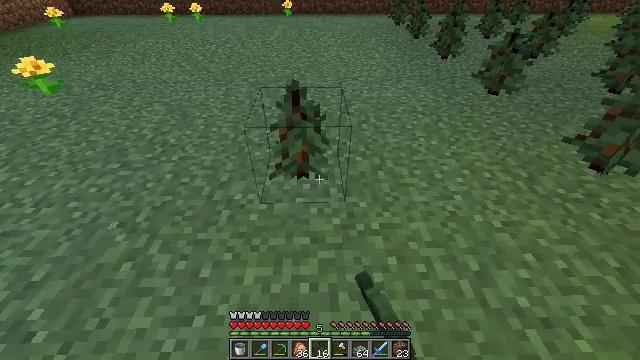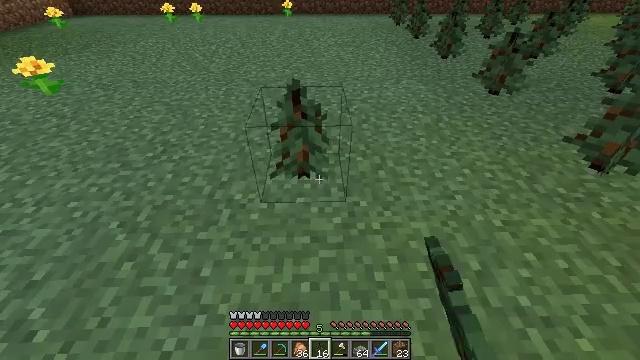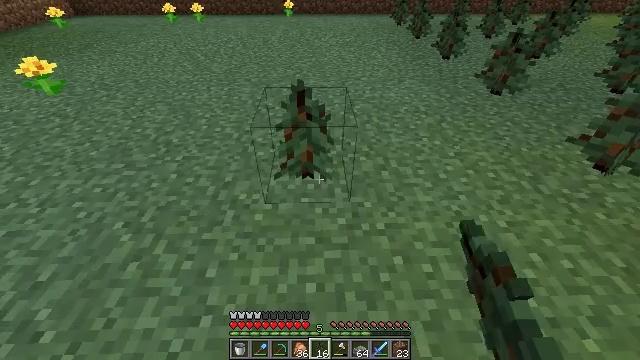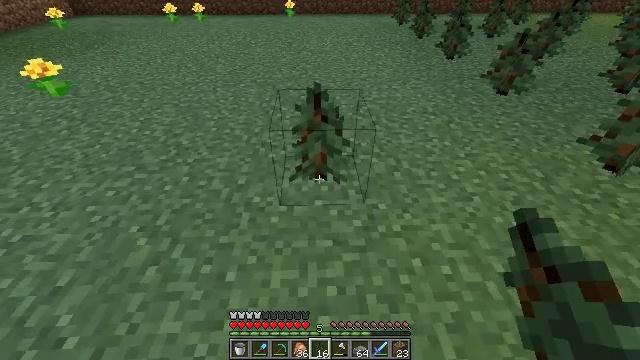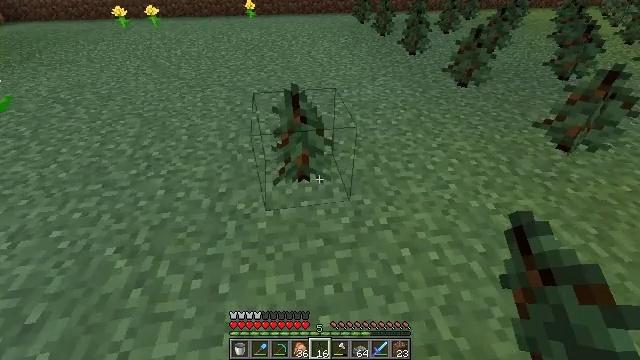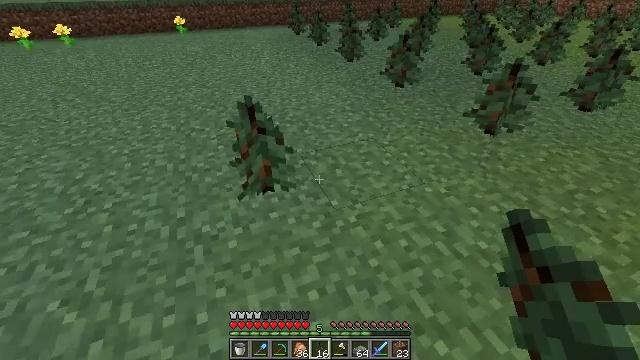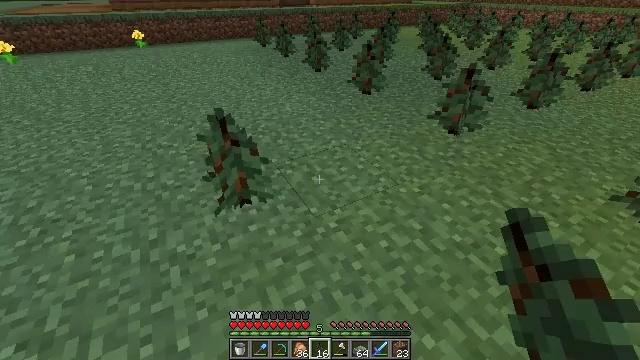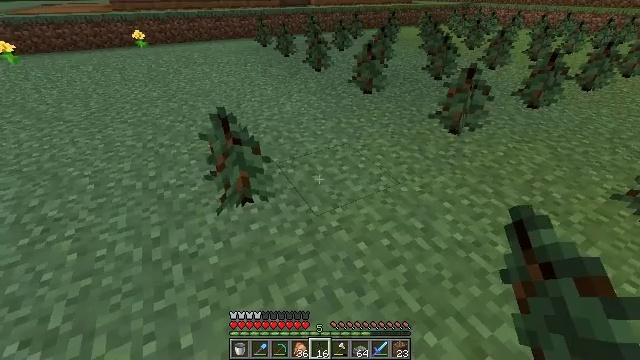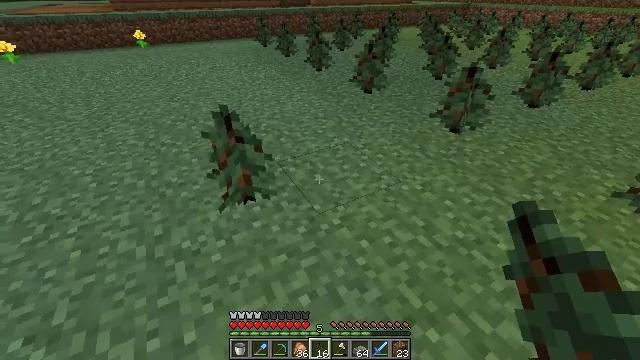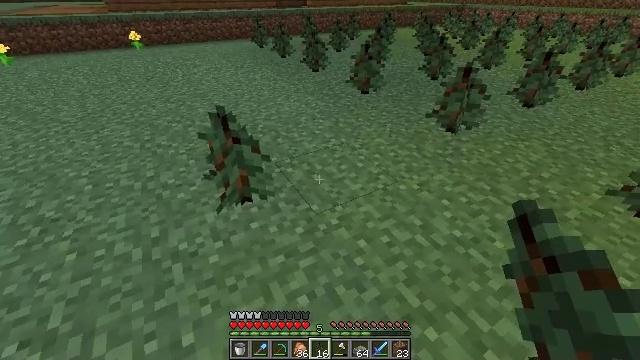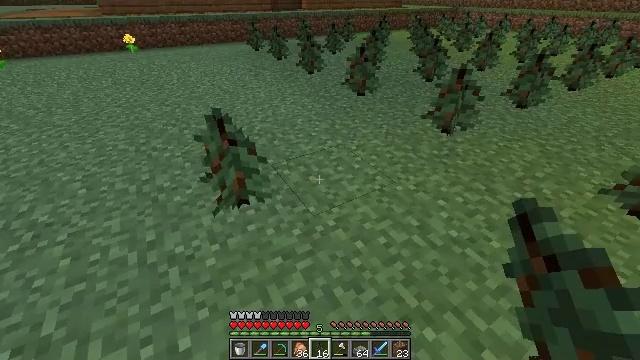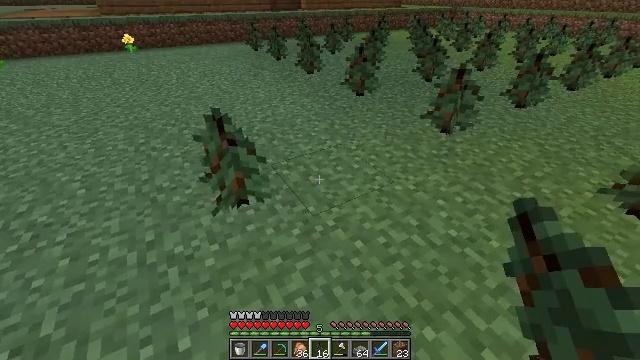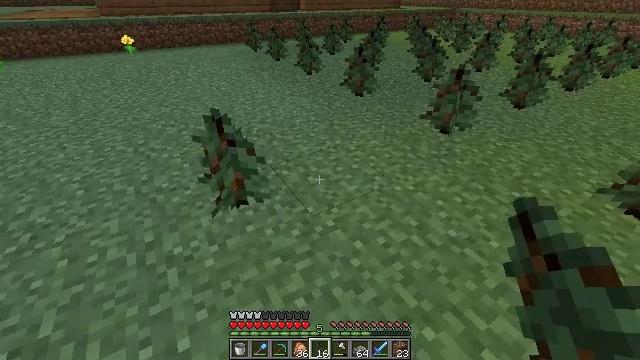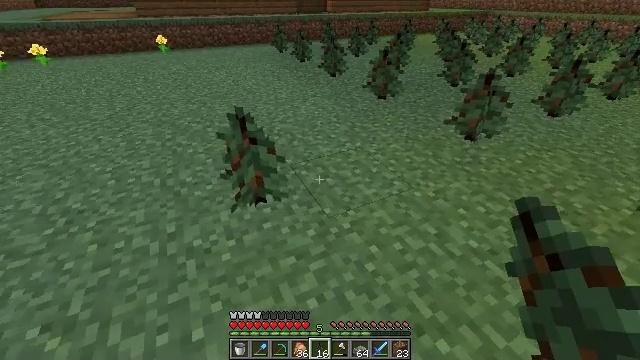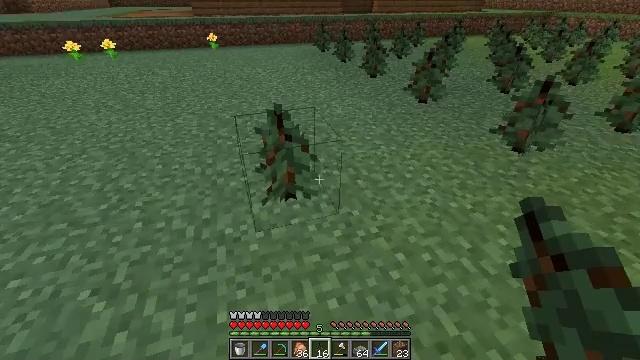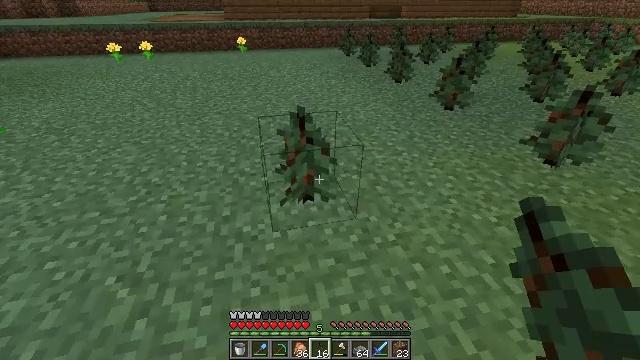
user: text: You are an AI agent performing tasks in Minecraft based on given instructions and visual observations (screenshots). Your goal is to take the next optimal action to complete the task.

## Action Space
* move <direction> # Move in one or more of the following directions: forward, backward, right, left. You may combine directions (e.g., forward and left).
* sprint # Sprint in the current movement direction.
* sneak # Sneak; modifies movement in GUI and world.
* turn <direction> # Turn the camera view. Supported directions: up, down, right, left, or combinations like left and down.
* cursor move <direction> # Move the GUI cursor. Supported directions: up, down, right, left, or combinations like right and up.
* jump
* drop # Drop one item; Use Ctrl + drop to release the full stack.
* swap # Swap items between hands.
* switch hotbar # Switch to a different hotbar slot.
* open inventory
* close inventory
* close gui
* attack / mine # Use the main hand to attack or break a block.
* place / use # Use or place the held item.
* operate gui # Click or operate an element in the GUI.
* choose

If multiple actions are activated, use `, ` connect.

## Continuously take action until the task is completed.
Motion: motion action
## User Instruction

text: Destroy the spruce sapling to pick it up.
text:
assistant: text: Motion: no_op
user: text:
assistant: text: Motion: move left
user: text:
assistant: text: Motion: move left
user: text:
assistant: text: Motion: turn right
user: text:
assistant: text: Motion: turn right and up
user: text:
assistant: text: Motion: turn right and up
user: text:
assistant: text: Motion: no_op
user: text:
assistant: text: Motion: no_op
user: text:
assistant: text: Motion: no_op
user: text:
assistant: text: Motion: no_op
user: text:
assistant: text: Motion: no_op
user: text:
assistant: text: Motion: no_op
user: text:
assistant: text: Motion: turn left
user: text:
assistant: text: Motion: turn left
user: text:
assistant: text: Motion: turn left
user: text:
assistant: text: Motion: no_op
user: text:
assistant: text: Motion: no_op
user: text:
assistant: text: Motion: attack / mine
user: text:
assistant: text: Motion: attack / mine
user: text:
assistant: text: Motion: turn right, attack / mine
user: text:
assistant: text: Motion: turn right and down
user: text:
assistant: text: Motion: move forward, turn right and down
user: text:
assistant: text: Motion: no_op